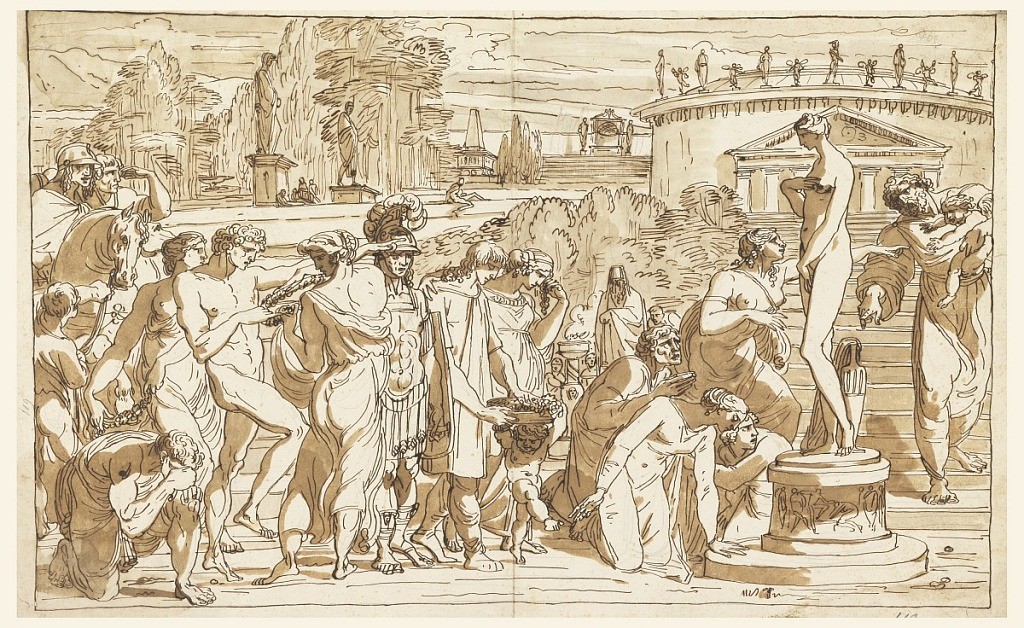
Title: Worship of Venus in a Classical Landscape
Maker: Felice Giani, Italian, 1758–1823
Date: ca. 1820
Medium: Pen and black ink, brush and brown wash, graphite on cream laid paper
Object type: Drawing
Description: A statue of Venus is shown in profile at right. A man carrying a child points to it; he stepped downstairs from a temple. A pageant of worshippers approach from left. A park with monuments is in the left background.